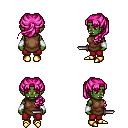
a pixel art fantasy rpg character, female body template, orc, green skin, brown tunic, red pants, pink princess hairstyle, white cloth bracers, gold boots, dagger, four views (front, back, left, right), 2x2 character sprite sheet, small pixel art, hard edges, no anti-aliasing